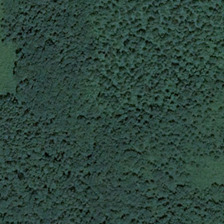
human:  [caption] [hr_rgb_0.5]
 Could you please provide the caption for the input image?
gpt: many green trees are in a forest .

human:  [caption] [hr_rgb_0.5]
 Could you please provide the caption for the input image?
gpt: the color of the forest is black green .

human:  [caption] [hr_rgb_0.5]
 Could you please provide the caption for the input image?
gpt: the color of the forest is black green .

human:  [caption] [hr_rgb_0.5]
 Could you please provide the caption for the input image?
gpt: many green trees are in a forest .

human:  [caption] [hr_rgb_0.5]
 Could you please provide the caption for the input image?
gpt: many green trees are in a forest .